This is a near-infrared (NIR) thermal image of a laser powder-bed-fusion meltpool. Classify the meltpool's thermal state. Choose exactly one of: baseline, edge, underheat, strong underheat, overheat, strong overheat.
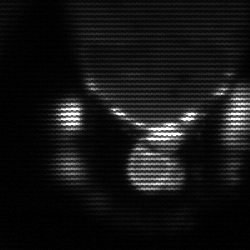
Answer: baseline